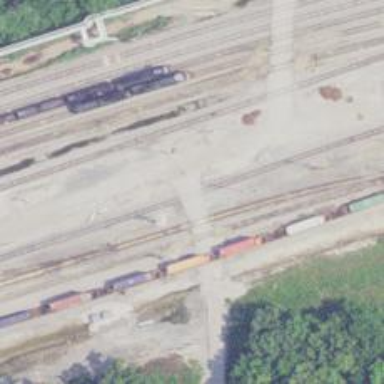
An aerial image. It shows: Level crossing along the railway.